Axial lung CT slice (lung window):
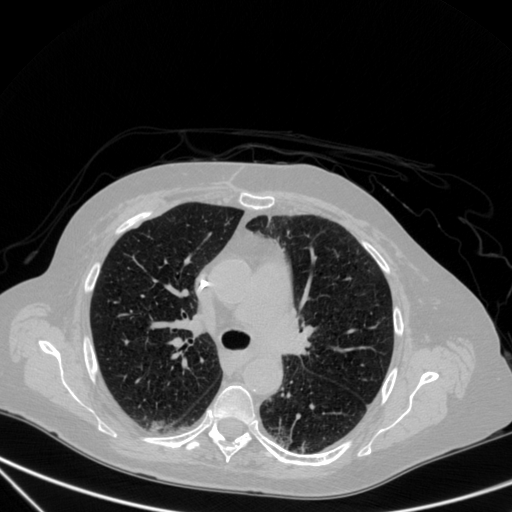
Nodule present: no